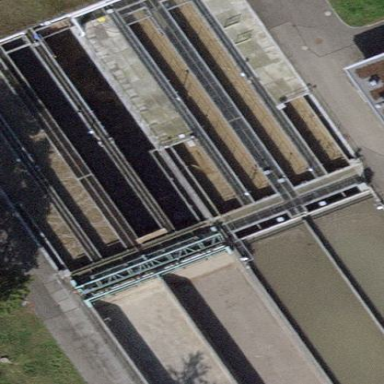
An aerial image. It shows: View of wastewater plant.